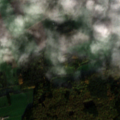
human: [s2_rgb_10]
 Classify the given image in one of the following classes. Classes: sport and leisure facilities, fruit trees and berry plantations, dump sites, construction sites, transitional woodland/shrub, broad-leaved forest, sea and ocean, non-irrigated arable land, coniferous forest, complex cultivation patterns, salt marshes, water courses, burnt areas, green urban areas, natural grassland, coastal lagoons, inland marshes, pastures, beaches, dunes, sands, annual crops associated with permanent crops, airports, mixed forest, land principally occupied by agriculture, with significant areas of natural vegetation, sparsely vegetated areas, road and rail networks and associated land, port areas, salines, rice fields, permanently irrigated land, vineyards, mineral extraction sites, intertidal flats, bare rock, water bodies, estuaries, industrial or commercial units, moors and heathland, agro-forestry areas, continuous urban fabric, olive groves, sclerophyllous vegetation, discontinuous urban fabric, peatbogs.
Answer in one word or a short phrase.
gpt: non-irrigated arable land, pastures, complex cultivation patterns, land principally occupied by agriculture, with significant areas of natural vegetation, broad-leaved forest